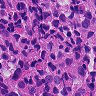
Metastatic tissue present: yes